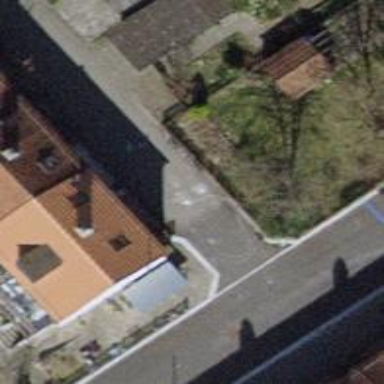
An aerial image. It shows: Semidetached house with tiled roof.